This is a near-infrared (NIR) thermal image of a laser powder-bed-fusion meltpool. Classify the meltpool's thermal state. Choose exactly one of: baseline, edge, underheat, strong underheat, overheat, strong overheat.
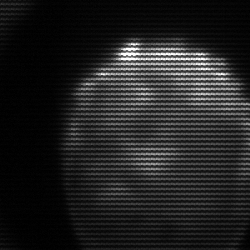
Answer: edge